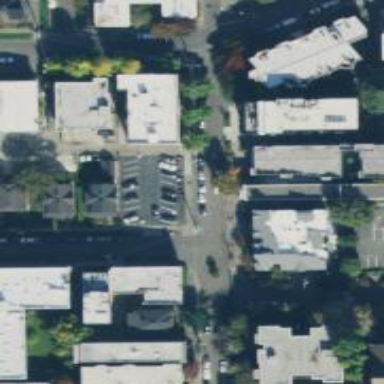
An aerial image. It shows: Alley classified as service road.